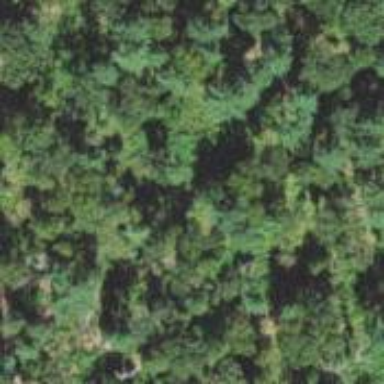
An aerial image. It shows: Mixed woodland with various types of leaves.